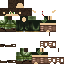
A female human skin with medium skin, wearing brown long hair dressed in a green hoodie and brown pants, featuring a closed mouth.